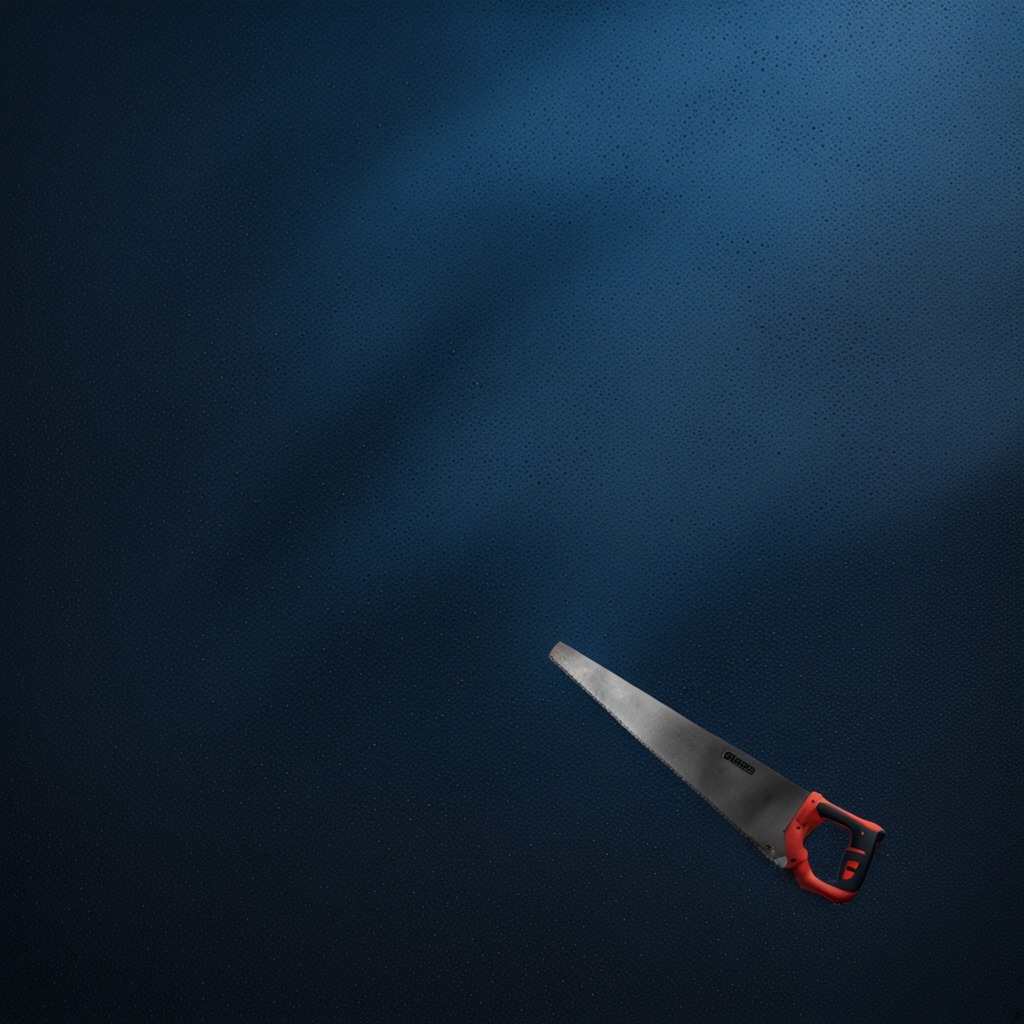
A metal saw lies on a clean granite tabletop covered with a blue rubber mat inside a workshop at night dim ambient light soft shadows worn but beneath the mat